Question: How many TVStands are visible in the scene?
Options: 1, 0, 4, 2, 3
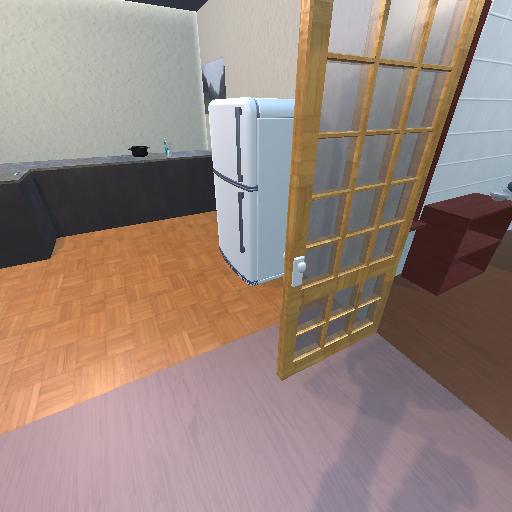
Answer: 1